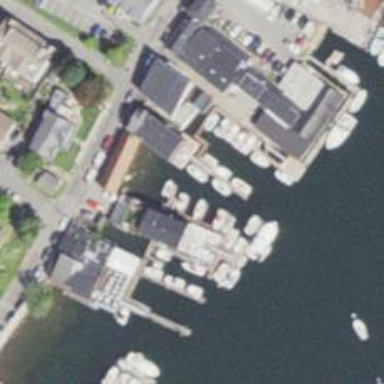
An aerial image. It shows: Man-made pier.